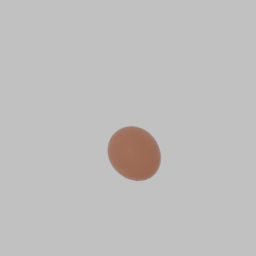
Label: nature